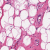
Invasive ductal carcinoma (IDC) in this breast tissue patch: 0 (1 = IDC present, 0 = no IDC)